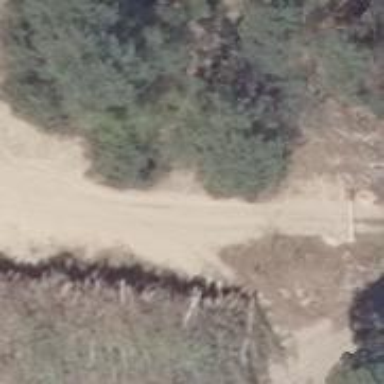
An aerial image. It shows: Sandy track road with grade 4 track type.